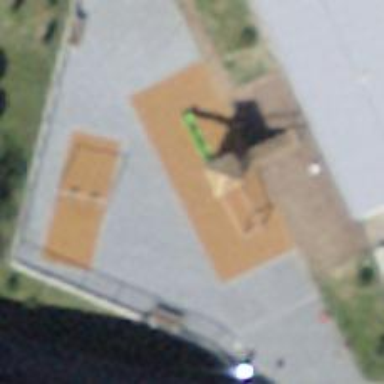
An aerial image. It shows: Playground with playful theme.